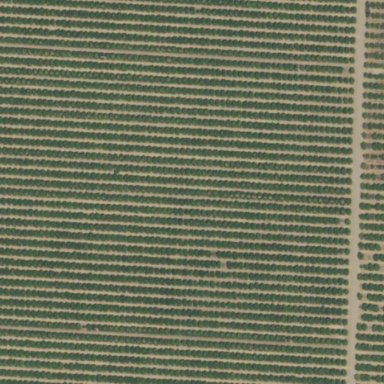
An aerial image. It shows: Orange orchard with rows of orange trees.